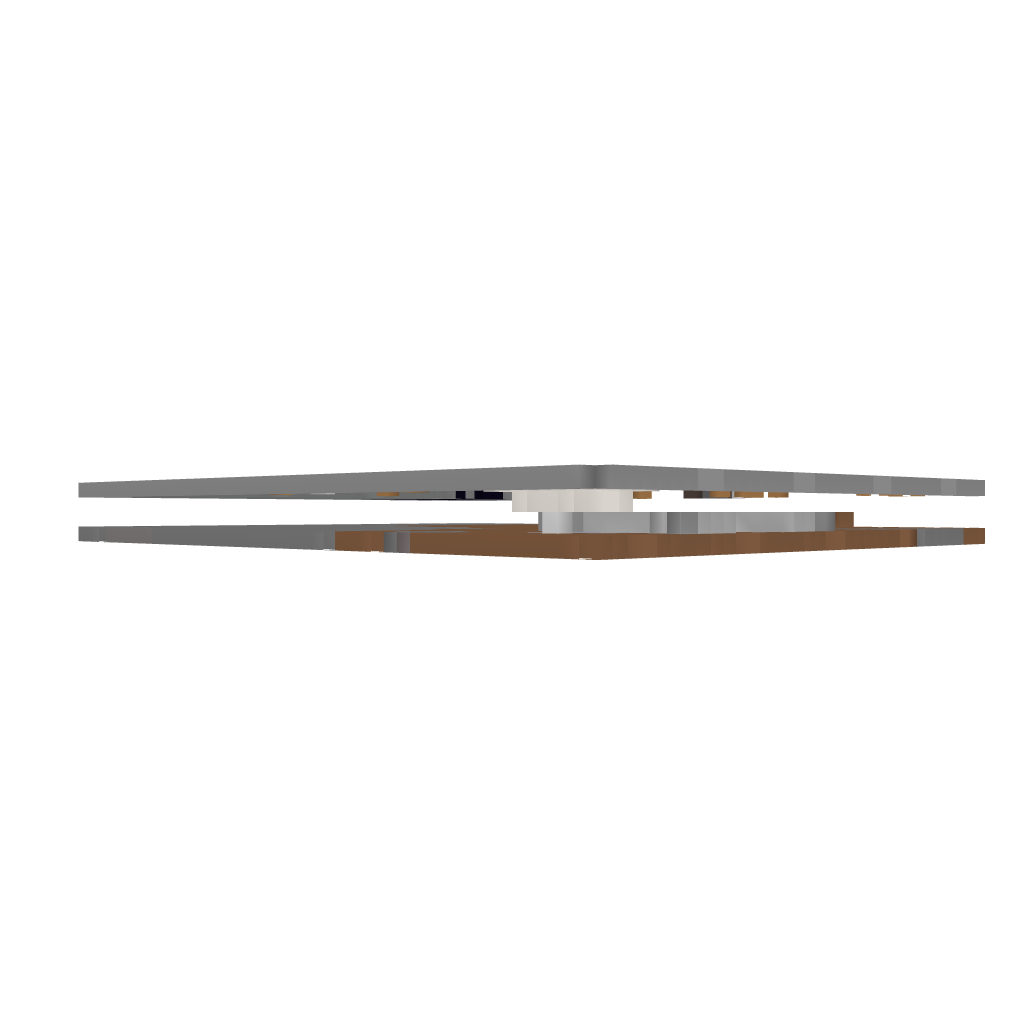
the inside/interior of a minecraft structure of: Super-Shop